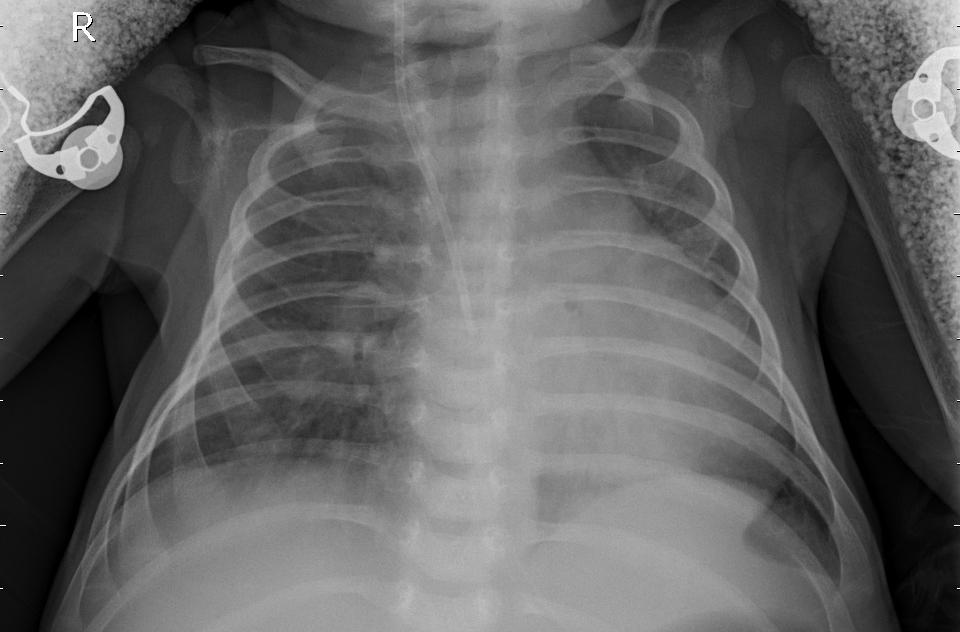
Diagnosis: PNEUMONIA